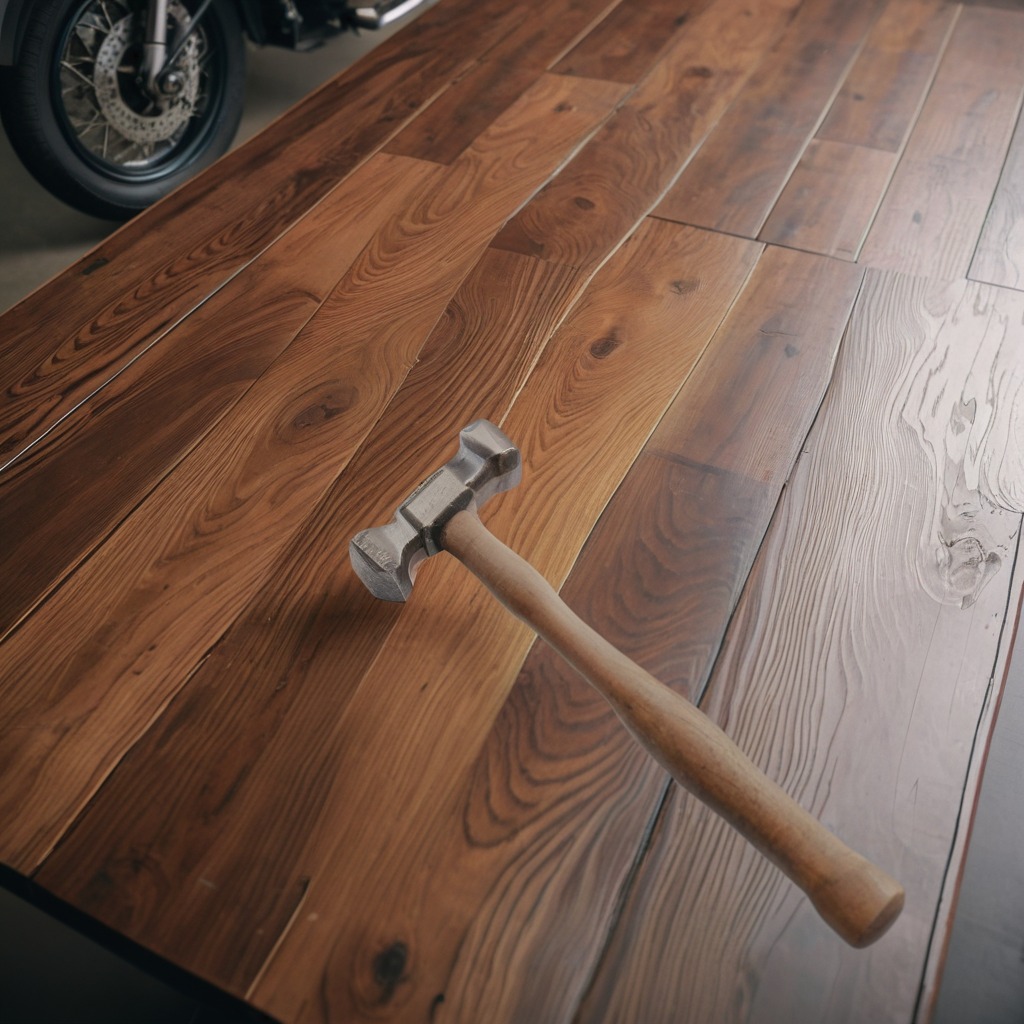
A hammer is lying on the wooden table.